Field crop: maize
Growth stage: 2
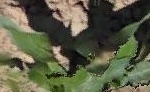
Species: maize